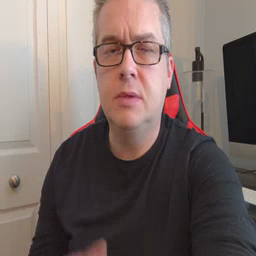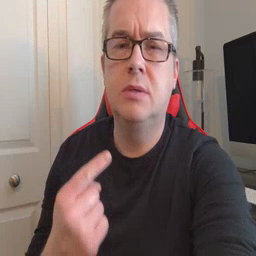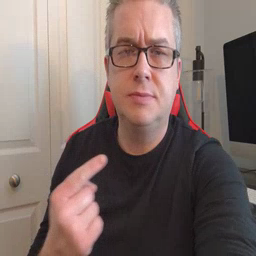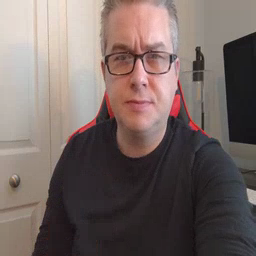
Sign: owie